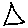
Label: triangle